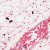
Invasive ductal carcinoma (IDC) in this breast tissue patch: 0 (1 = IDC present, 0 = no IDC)